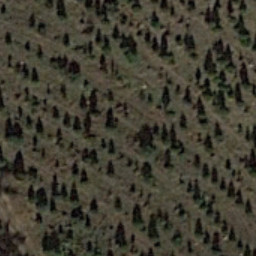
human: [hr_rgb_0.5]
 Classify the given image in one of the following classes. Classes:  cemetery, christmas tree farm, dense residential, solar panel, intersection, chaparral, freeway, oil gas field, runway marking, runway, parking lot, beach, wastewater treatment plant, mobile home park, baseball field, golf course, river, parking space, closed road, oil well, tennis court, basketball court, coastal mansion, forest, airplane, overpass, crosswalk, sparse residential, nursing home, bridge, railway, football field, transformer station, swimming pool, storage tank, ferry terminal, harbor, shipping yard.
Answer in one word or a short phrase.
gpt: christmas tree farm